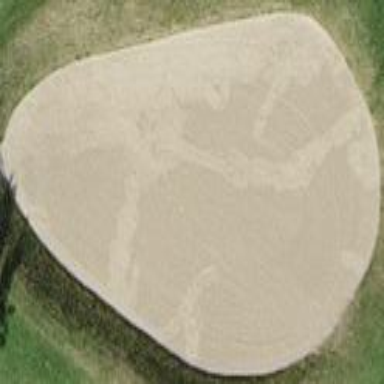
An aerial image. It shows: Sand bunker on golf course.